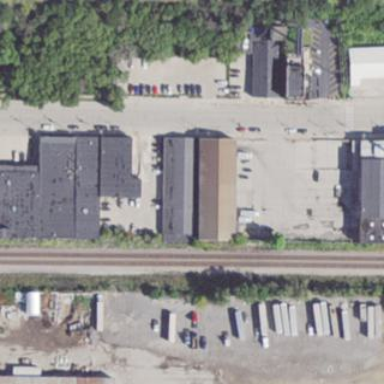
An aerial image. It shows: Historic industrial warehouse building.